Question: I have a xamarin.ios app with custom design and would like to adapt the keypad to the design I have. So I am trying to hook up a custom design for the UIKeyboardType.NumberPad similar to the image below. How do I go about this? Thanks

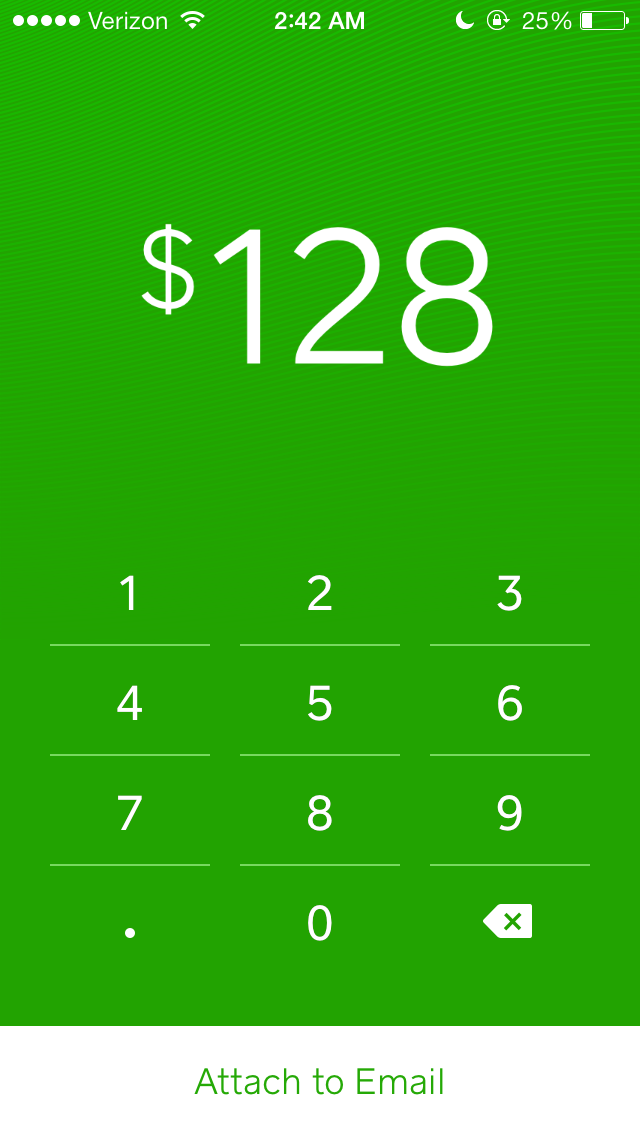
Answer: There is no approved API to customize keyboards - even their appearance.
A solution (that I suggest you to ) is to <URL>.
Now if your goal is to only use something like 'UIKeyboardType.NumberPad' then you might find it easier to build your from buttons (this one is simple, it's only 12 buttons and it's not affected by the current locale/region). That will give you a lot more control on it's appearance and won't break in future version of iOS.